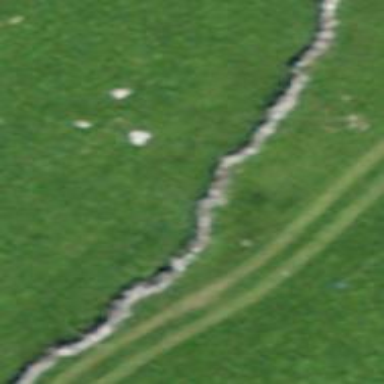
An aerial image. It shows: Wall made of dry stone.